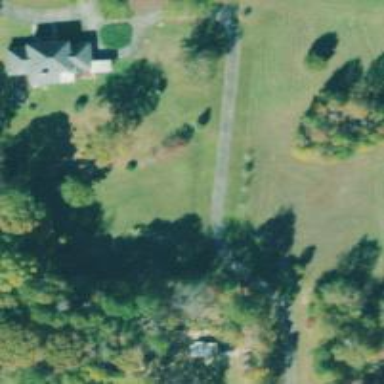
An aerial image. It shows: Driveway leading to service road.